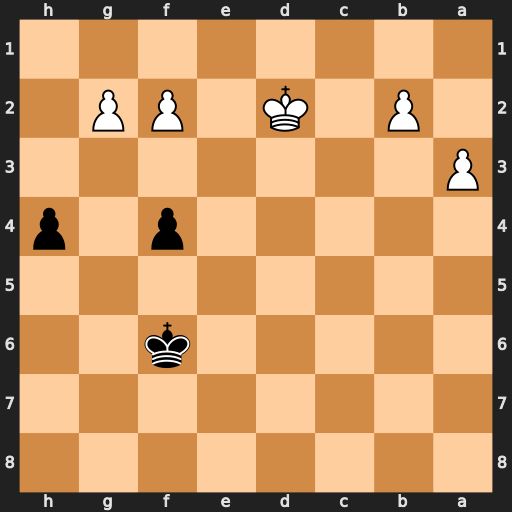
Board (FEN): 8/8/5k2/8/5p1p/P7/1P1K1PP1/8
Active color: b
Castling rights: -
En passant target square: -
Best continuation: f3 gxf3 h3